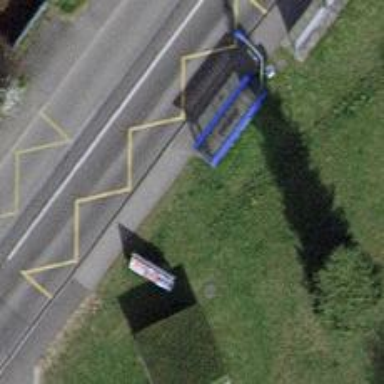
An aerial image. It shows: Sidewalk with asphalt surface leading to public transport platform. The platform has shelter.